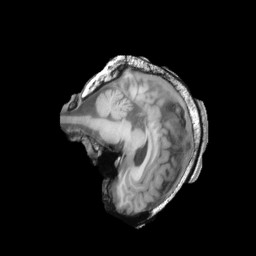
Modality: T1w
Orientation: sagittal
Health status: ill
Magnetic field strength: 3 T